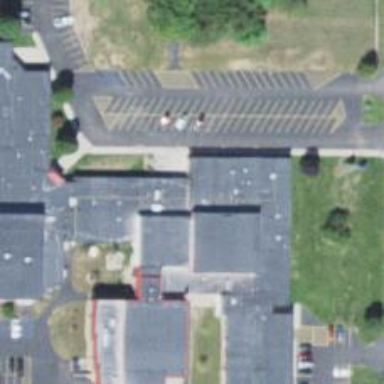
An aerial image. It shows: School.